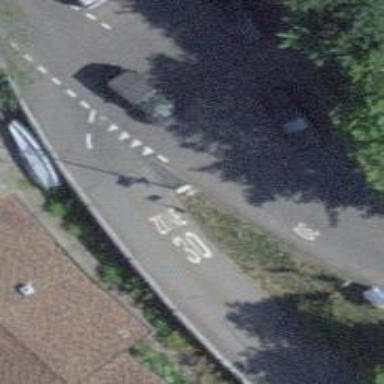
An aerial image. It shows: Bus stop with platform for public transport.